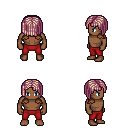
a pixel art fantasy rpg character, male body template, human, dark skin, leather shoulder armor, red pants, white blonde pageboy hairstyle, four views (front, back, left, right), 2x2 character sprite sheet, small pixel art, hard edges, no anti-aliasing